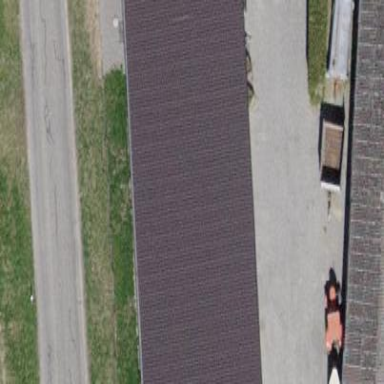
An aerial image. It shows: Shed building.